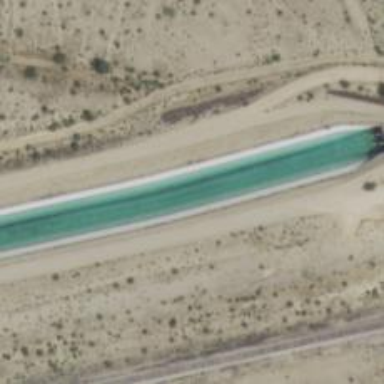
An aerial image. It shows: Canal that serves as waterway.